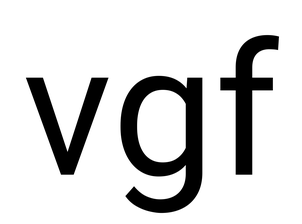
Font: Roboto_Regular